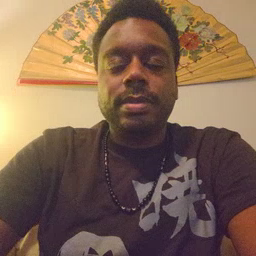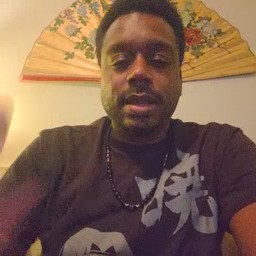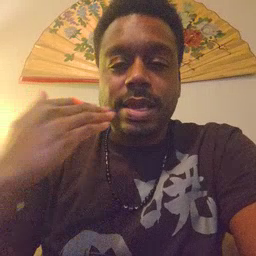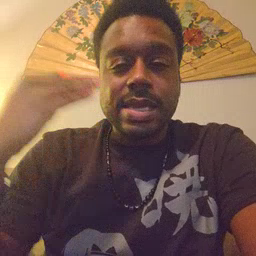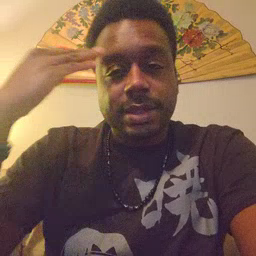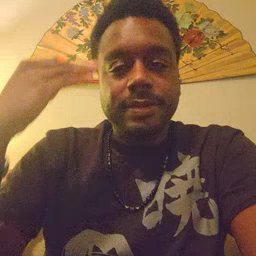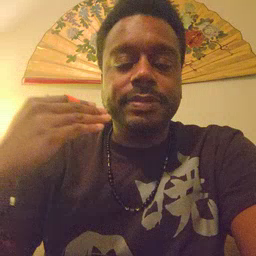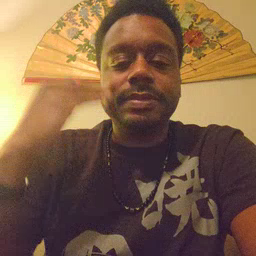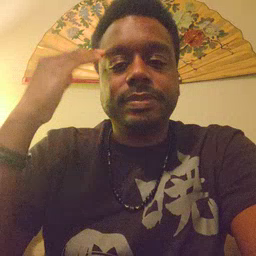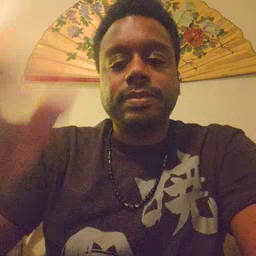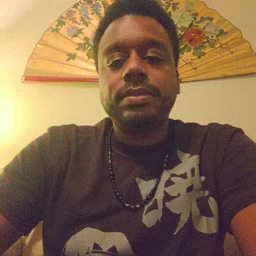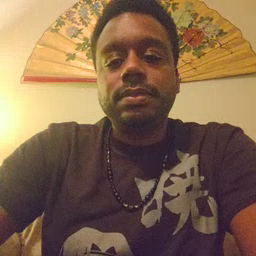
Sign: head